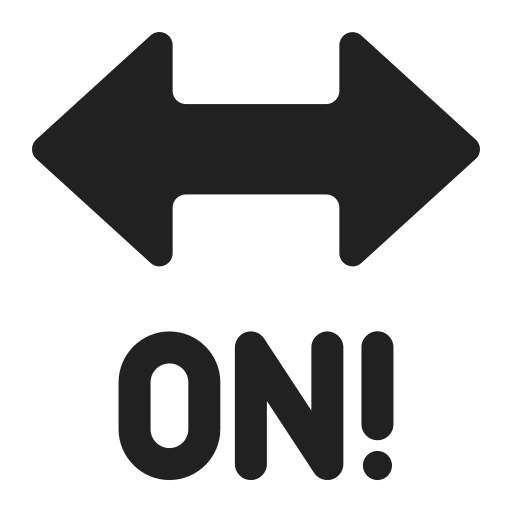
on! arrow high contrast